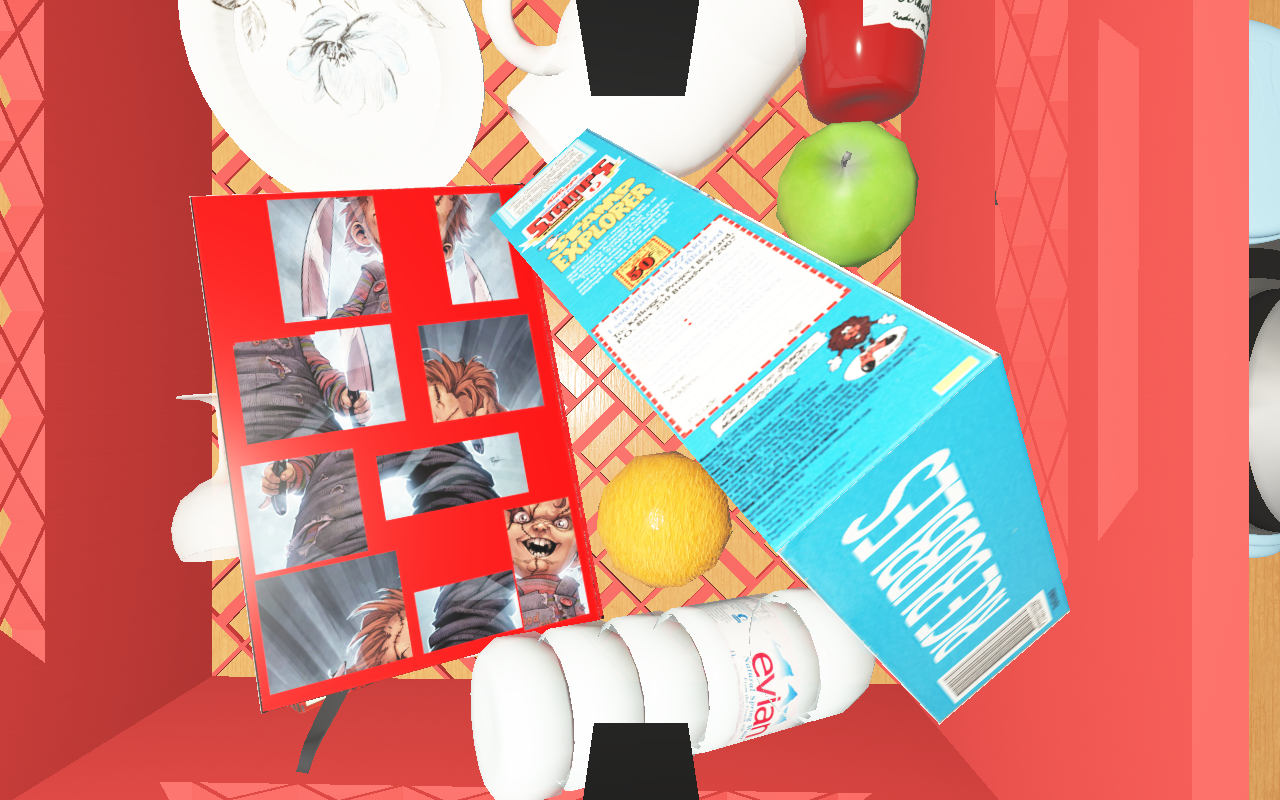
Objects in the scene:
cereal box
biscuit box